Aerial crown-view tile of a tropical tree (Barro Colorado Island, Panama), acquired 20250317:
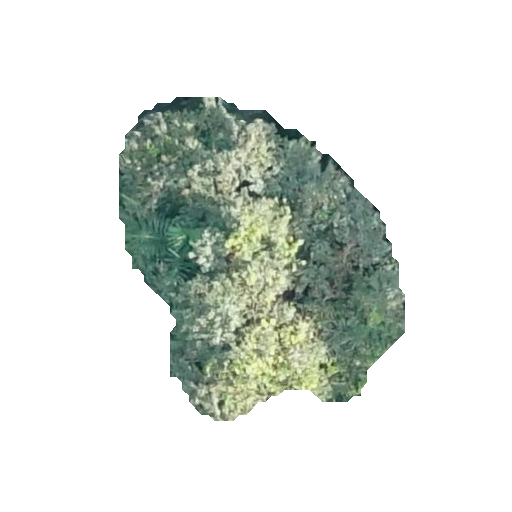
Species: Luehea seemannii
GBIF accepted scientific name: Luehea seemannii
Crown area: 97.006 m²